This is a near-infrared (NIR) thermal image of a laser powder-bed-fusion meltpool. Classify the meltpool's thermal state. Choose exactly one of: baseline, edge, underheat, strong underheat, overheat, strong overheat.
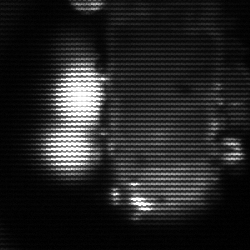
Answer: strong underheat